Aerial crown-view tile of a tropical tree (Barro Colorado Island, Panama), acquired 20250915:
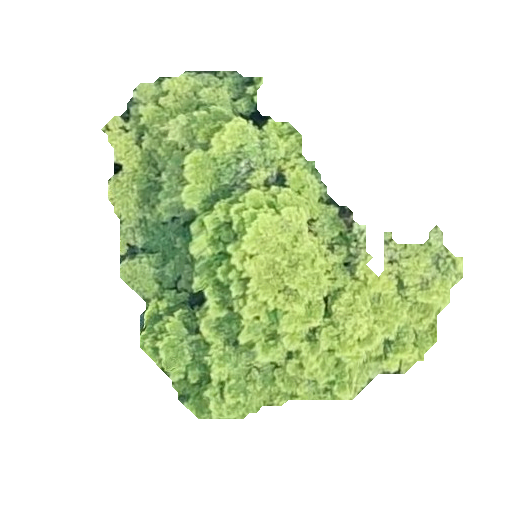
Species: Terminalia amazonia
GBIF accepted scientific name: Terminalia amazonica
Crown area: 110.818 m²